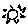
Label: sun